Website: walmart
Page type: payment
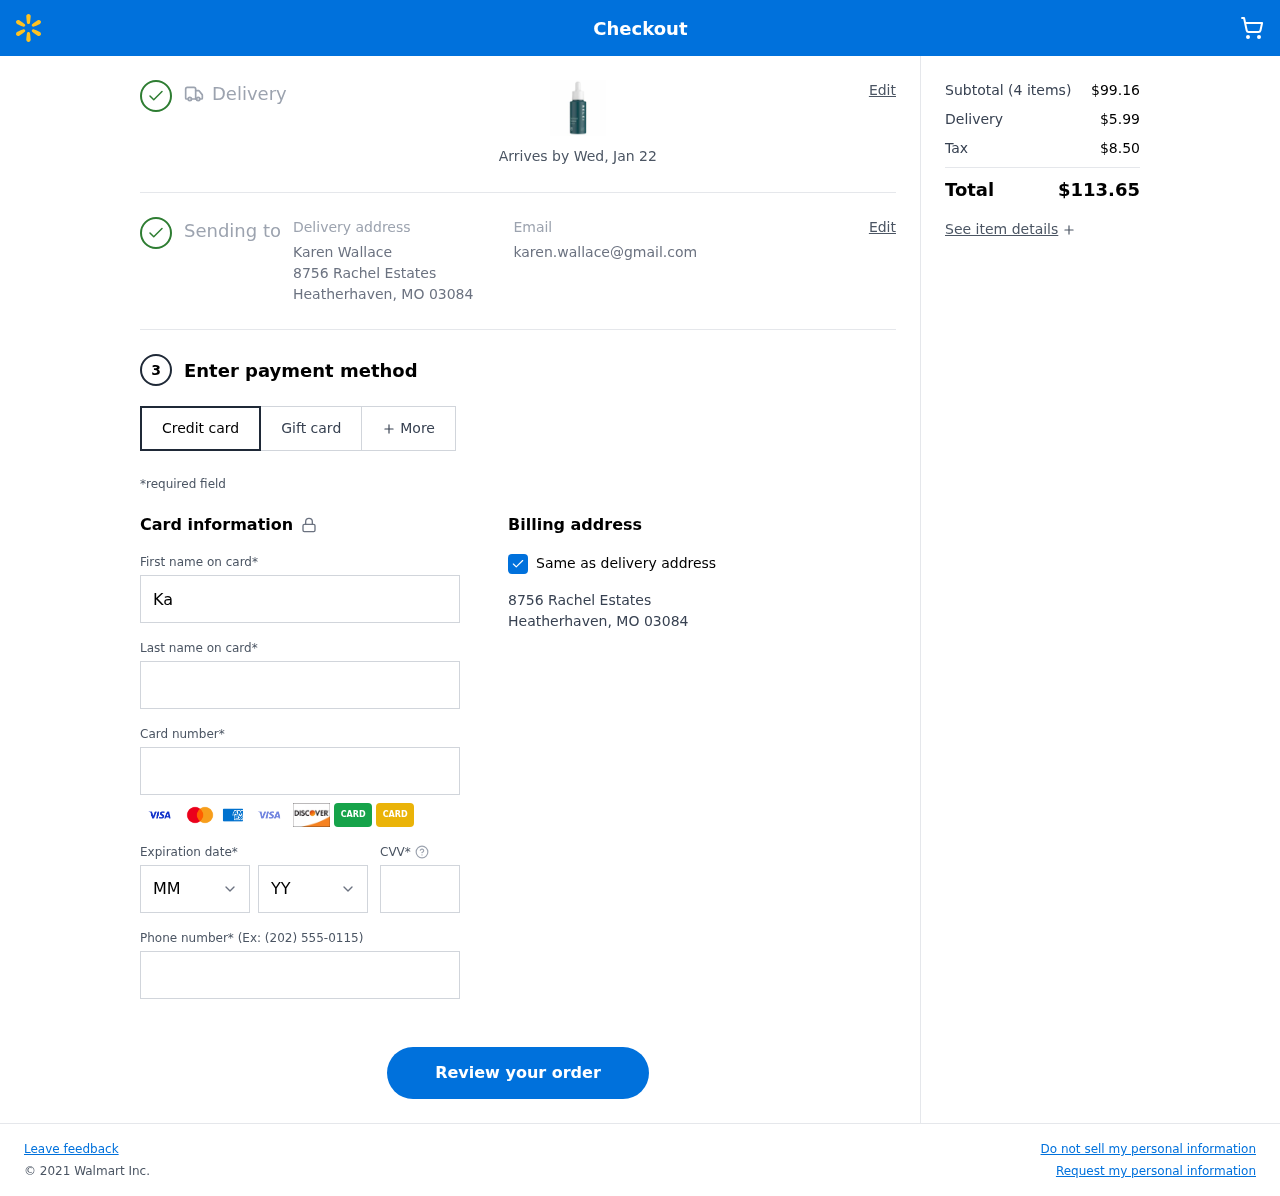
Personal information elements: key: PII_CARD_CVV
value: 749
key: PII_CARD_EXPIRY_MONTH
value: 02
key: PII_CARD_EXPIRY_YEAR
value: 26
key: PII_CARD_NUMBER
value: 6011 0550 5044 9253
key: PII_CITY
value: Heatherhaven
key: PII_EMAIL
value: karen.wallace@gmail.com
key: PII_FIRSTNAME
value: Karen
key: PII_FULLNAME
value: Karen Wallace
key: PII_LASTNAME
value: Wallace
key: PII_PHONE
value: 2894050250
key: PII_POSTCODE
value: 03084
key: PII_STATE_ABBR
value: MO
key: PII_STREET
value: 8756 Rachel Estates
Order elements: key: ORDER_DELIVERY_DATE
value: Arrives by Wed, Jan 22
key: ORDER_NUM_ITEMS
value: (4 items)
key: ORDER_SUBTOTAL
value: $99.16
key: ORDER_SHIPPING_COST
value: $5.99
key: ORDER_TAX
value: $8.50
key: ORDER_TOTAL
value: $113.65